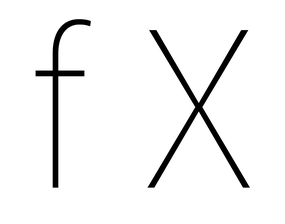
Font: Roboto_Condensed_Thin